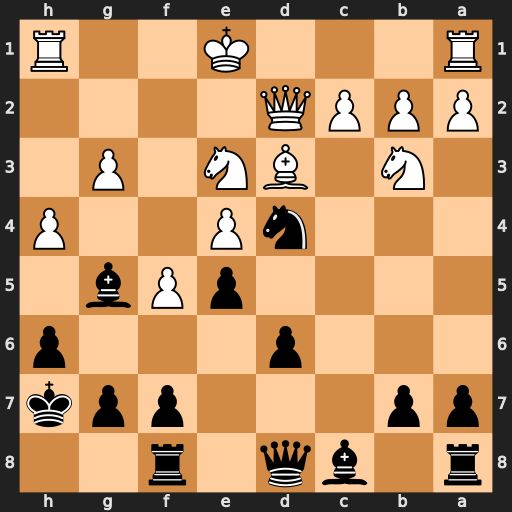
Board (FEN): r1bq1r2/pp3ppk/3p3p/4pPb1/3nP2P/1N1BN1P1/PPPQ4/R3K2R
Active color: b
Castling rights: KQ
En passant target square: -
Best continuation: Nf3+ Kf2 Nxd2